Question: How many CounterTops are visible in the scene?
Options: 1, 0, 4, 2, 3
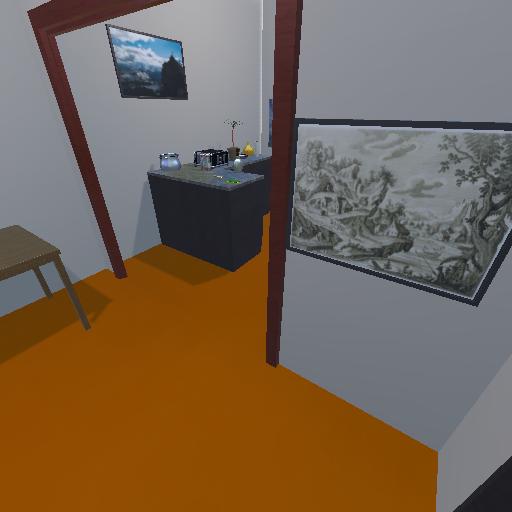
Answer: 1